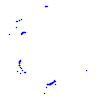
Particle: pion